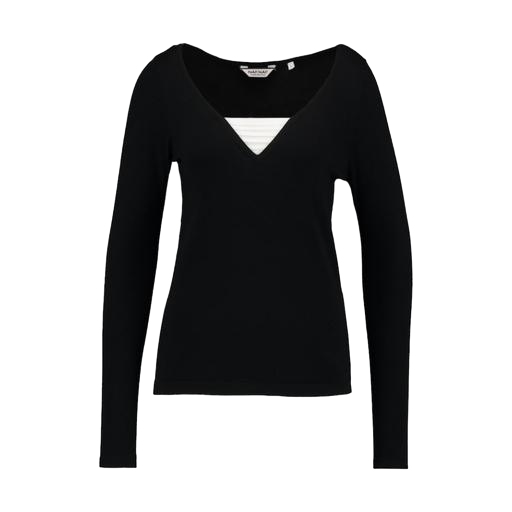
black v-neck top only macy, black bae bae layering top, black long-sleeve v-neck top, white background